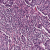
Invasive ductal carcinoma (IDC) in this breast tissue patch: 1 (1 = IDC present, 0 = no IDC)